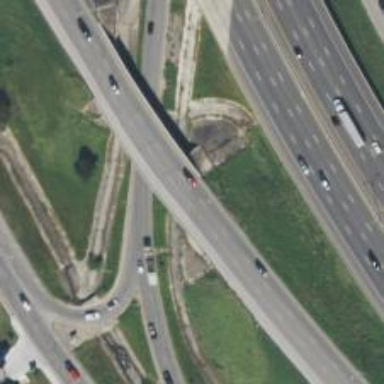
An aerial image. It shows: Secondary road with asphalt surface crossing over bridge. There is frontage road as well.